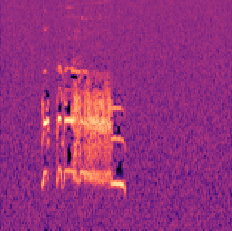
Sound class: Rooster